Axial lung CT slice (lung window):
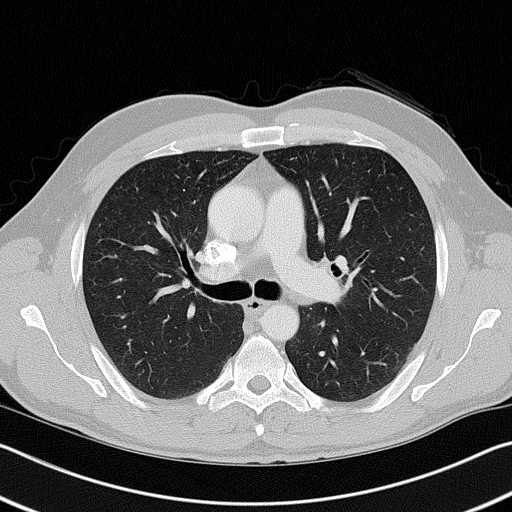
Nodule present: no